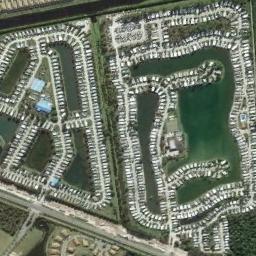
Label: mobile_home_park